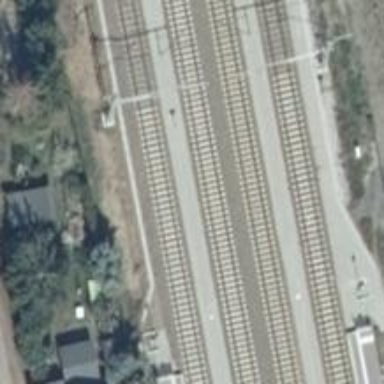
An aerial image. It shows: Railway signal.